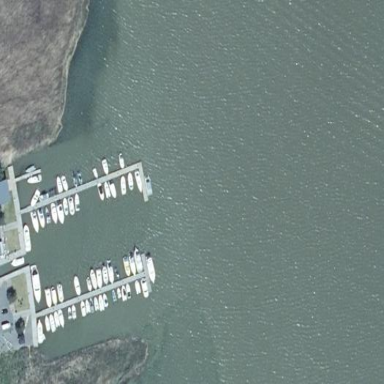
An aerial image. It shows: Marina on leisure land.